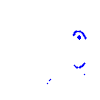
Particle: proton